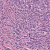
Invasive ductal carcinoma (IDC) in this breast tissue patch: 1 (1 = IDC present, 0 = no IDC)